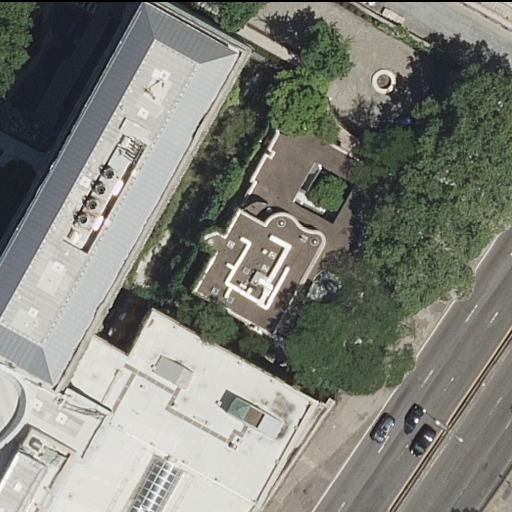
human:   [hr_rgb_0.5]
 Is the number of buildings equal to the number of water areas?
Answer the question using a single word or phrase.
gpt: no

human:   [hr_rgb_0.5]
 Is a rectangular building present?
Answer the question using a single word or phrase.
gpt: yes

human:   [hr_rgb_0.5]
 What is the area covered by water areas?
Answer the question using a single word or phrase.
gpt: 0m2

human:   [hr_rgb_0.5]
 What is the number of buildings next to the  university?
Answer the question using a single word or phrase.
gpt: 3

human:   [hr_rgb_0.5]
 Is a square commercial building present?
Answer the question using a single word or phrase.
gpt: no

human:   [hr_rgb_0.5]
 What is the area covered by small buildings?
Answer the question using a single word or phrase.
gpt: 30m2

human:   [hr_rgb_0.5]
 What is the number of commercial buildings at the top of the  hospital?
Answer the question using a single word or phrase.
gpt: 0

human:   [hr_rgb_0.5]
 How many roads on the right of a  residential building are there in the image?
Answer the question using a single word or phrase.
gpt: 3

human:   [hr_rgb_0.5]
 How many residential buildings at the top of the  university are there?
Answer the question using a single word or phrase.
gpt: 1

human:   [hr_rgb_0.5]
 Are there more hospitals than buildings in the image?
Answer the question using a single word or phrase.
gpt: no

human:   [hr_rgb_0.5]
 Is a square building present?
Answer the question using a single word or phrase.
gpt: no

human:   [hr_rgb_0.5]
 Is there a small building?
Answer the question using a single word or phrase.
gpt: yes

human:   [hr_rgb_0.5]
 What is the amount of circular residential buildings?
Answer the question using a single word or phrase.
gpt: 0

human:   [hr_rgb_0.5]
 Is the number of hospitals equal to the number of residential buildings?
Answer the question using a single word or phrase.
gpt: no

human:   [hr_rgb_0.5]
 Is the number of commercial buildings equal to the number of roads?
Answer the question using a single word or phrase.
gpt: no

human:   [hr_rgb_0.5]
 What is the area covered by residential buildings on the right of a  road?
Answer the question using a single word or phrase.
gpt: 1174m2

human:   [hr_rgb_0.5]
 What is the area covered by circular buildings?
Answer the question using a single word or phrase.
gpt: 0m2

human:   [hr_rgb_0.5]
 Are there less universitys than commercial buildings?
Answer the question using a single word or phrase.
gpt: no

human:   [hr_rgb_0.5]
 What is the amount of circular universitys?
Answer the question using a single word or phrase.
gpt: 0

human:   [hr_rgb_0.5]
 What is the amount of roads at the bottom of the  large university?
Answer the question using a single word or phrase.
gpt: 2

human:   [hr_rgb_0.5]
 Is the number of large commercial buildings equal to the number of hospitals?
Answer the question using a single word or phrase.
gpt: no

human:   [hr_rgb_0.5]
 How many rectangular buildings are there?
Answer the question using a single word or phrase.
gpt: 1

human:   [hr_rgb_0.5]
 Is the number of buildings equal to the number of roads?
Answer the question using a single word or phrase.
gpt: no

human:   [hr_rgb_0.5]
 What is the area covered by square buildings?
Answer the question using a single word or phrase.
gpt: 0m2

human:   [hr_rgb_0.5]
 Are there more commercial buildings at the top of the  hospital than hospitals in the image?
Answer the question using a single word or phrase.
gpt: no

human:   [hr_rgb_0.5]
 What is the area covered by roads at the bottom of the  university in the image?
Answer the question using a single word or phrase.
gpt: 0m2

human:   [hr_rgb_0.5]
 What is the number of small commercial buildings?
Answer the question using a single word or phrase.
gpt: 0

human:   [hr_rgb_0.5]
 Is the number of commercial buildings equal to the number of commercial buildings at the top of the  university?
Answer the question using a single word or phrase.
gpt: yes

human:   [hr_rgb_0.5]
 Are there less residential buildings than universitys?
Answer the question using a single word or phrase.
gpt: no

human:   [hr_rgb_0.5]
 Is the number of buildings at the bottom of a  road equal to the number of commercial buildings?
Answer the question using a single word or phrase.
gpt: no

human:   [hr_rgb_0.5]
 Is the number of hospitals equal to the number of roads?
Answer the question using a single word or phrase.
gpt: no

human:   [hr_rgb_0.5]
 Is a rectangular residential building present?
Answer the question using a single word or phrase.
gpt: yes

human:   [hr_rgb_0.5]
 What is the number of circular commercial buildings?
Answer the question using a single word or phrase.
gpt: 0

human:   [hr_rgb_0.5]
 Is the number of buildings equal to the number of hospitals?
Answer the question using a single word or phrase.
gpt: no

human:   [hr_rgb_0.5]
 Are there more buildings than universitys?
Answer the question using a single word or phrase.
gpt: yes

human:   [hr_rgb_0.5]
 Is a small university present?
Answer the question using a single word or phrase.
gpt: no